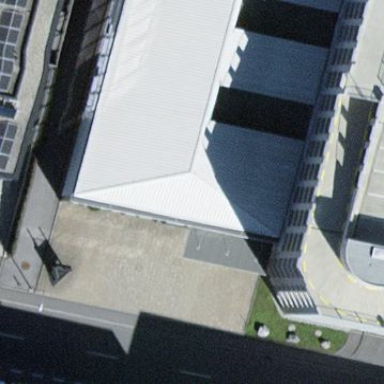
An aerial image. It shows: Commercial building.